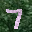
Label: 7